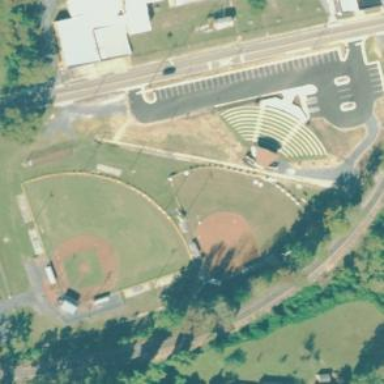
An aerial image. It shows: Baseball pitch for leisure and sports activities.